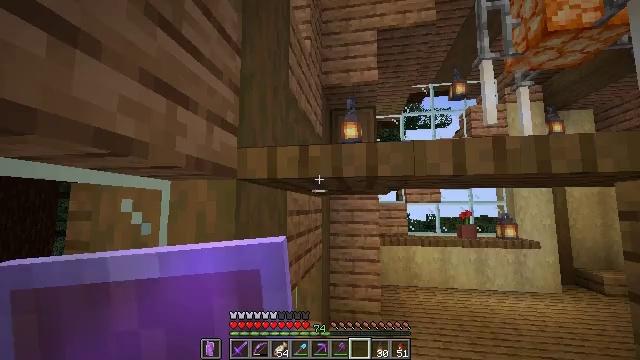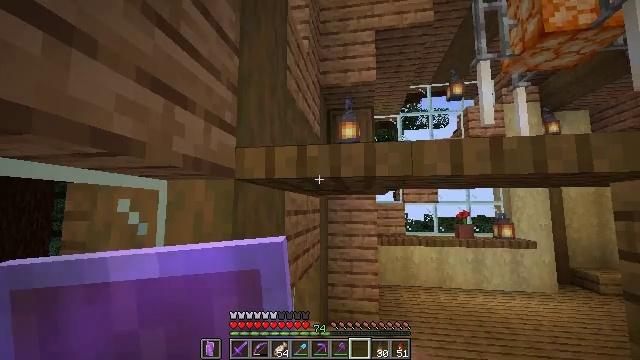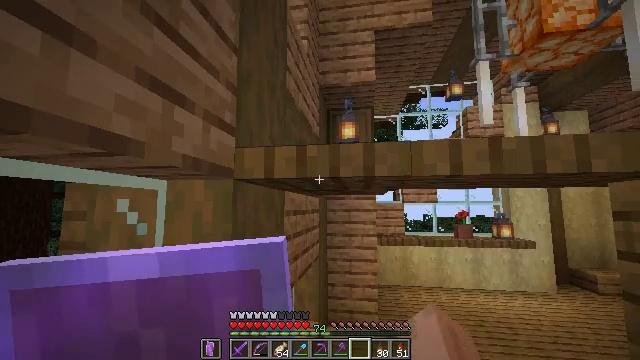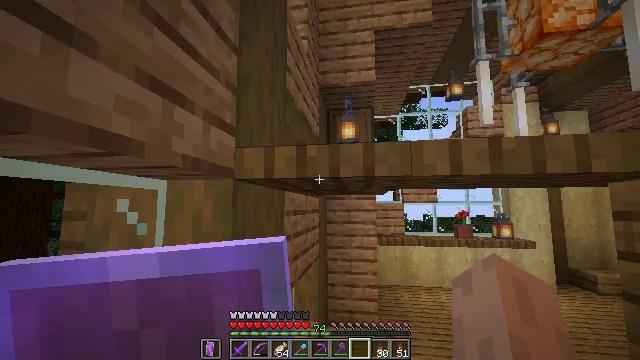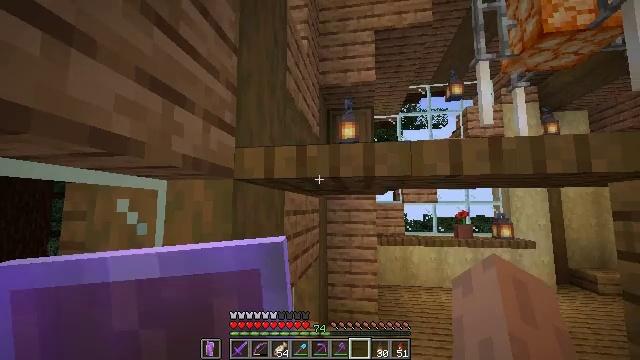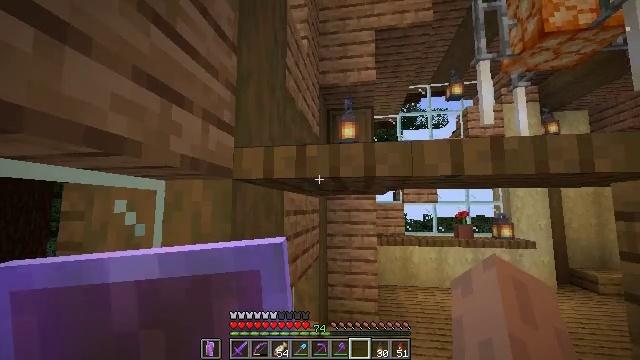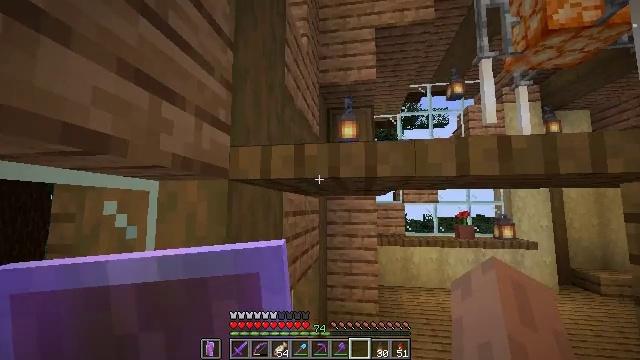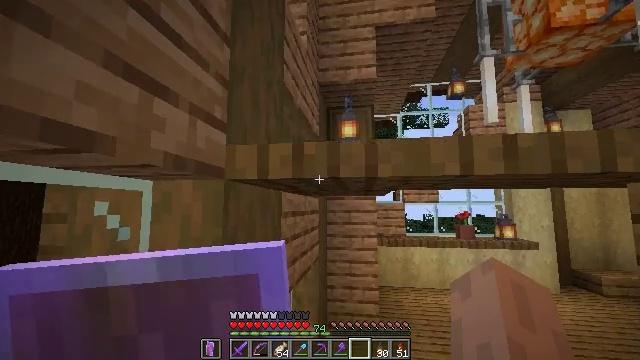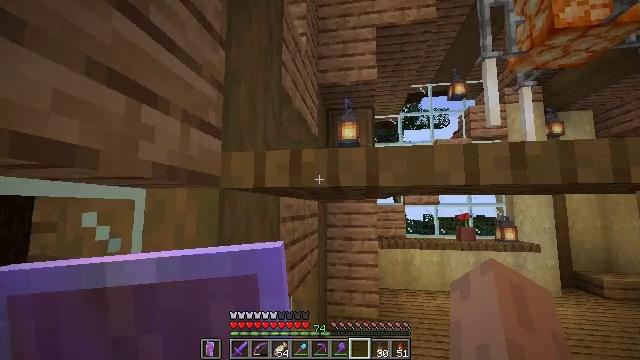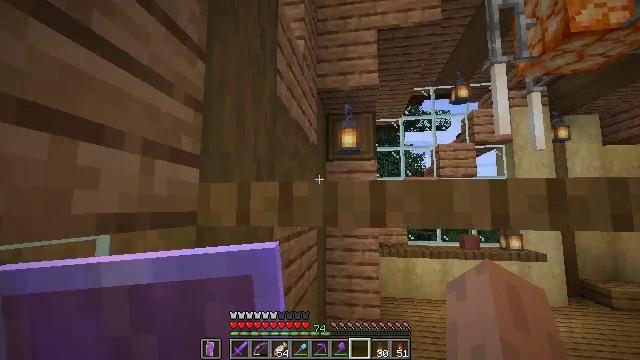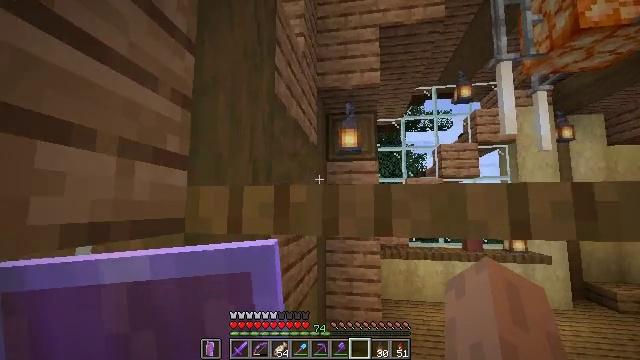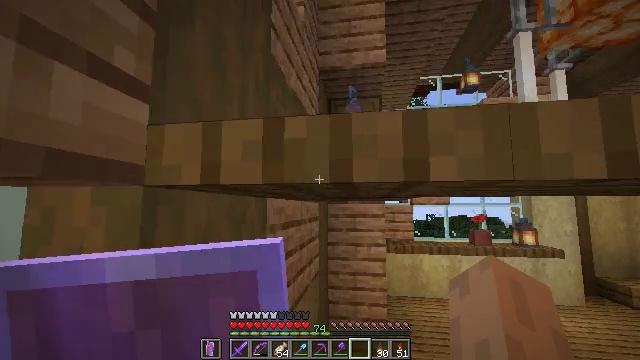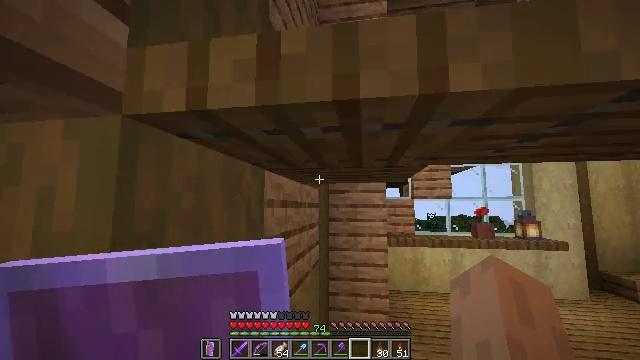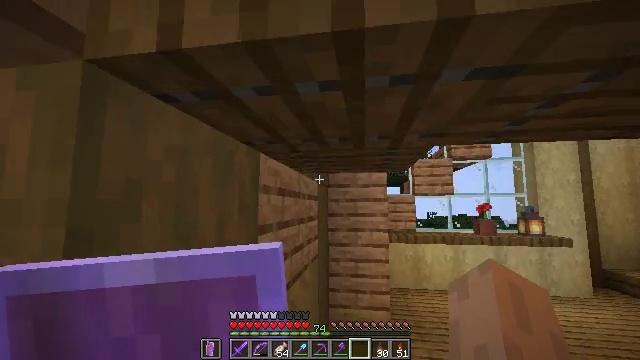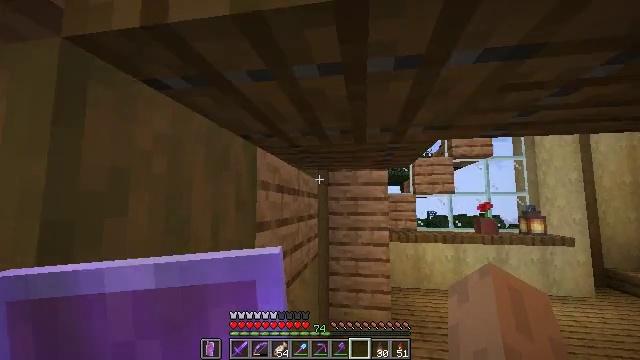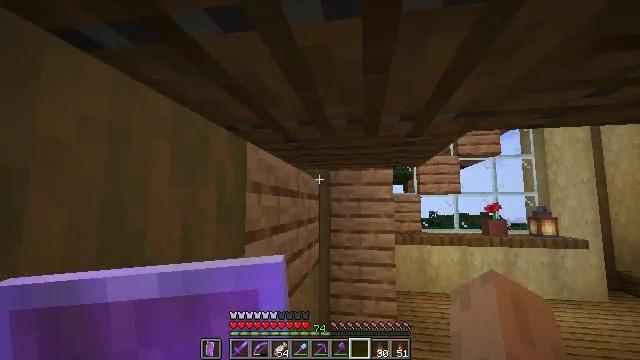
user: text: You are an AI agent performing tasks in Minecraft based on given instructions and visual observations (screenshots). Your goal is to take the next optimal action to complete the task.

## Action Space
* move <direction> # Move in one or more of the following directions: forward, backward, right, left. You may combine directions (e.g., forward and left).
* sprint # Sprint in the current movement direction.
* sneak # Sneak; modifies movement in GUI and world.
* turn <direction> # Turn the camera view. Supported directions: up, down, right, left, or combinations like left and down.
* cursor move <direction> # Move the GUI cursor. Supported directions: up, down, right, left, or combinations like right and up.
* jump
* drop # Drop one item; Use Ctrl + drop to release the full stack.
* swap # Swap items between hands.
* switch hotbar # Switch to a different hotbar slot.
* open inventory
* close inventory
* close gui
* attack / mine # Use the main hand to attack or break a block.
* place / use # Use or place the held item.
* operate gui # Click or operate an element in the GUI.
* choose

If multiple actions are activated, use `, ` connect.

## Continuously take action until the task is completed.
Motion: motion action
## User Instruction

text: Retrieve the spruce trapdoor by mining.
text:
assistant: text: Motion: sneak
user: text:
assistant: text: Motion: sneak
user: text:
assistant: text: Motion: sneak
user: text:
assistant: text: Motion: sneak
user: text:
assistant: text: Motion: move forward, sneak
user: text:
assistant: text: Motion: move forward, sneak
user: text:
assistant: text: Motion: move forward
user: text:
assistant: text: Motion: move forward
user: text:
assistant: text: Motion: move forward
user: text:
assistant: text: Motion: move forward
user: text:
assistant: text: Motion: move forward
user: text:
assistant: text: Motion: move forward
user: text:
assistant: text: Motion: move forward
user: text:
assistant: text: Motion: move forward
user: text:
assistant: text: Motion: move forward
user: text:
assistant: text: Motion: move forward
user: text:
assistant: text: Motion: move forward
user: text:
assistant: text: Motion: move forward
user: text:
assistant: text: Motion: move forward
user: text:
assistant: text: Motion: move forward, turn up
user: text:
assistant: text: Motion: turn right and up
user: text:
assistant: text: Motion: turn right and up
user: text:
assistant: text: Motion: sneak, turn right and up
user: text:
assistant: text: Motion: sneak, turn right and up
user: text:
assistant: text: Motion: sneak, turn right and up
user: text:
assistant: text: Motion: sneak, turn right and up
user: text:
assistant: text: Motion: sneak, turn up
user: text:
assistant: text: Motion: sneak, turn up
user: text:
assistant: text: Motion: sneak, turn up
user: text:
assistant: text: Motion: sneak, turn up